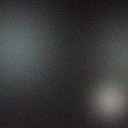
Screen state: off